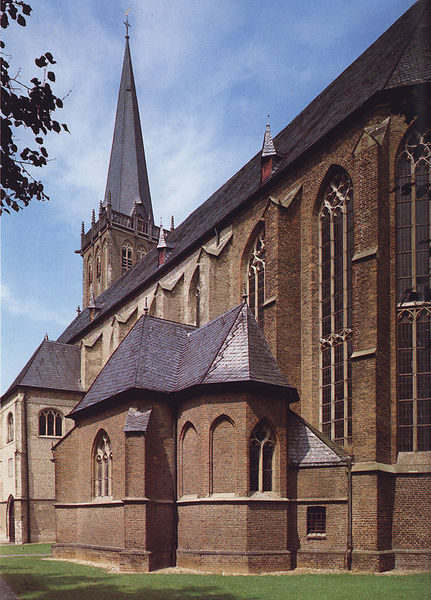
Titel: Nikolaikirche in Kalkar
Standort: Kalkar, Nikolaikirche (EU - D - NRW)
Schlagwörter: baum, grün, kirchturm, braun, fenster, schwarz, dach, gebäude, gras, rasen, schloss, wiese, kirche, spitzen, gotik, turm, schiff, bogen, ziegel, backstein, spitz, anbau, foto, bögen, kreuz, türmchen, gesims, gotisch, spitzbogen, chor, ballustrade, osten, masswerk, schindel, ziegelstein, bogenfenster, querschiff, seitenkapelle, maßwerkfenster, backsteingotik, spitzhelm, sehenswürdigkeiten, querbau, nonnenköpfe, nonnenkopf